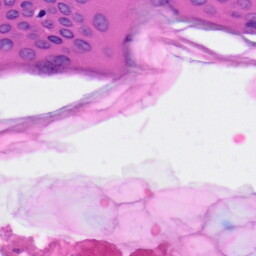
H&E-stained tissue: Skin